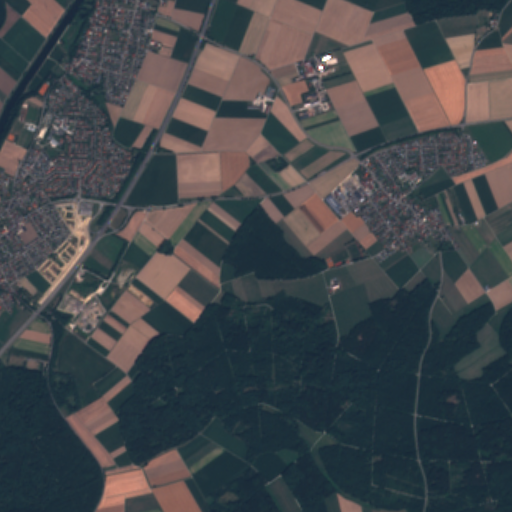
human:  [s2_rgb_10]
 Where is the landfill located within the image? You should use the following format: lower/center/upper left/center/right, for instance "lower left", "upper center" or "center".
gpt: The landfill is located in the center left of the image.
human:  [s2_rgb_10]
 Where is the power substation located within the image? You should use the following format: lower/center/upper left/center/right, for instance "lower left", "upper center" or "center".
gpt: The power substation is located in the upper right of the image.
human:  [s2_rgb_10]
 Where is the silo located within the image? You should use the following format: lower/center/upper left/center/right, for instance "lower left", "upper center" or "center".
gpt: The silo is located in the upper center of the image.
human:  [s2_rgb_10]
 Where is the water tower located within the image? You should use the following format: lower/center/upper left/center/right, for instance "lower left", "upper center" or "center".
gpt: The water tower is located in the upper left of the image.
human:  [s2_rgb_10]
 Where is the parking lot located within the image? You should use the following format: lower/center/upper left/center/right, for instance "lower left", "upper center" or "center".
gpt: There is no parking lot in the image.